Question: I got a simple plane mesh with a shader attached to it.
'''
shader_type spatial;
uniform sampler2D texture_0: repeat_disable;
uniform sampler2D texture_1: repeat_disable;
uniform sampler2D texture_2: repeat_disable;
uniform sampler2D texture_3: repeat_disable;
void fragment(){
ALBEDO = texture(texture_0,UV*2).rgb;
'''
In that code I just multiplied the UV by 2 to divide everything into 4 pieces
Then I added the repeat_disable hint to the textures to prevent the textures to repeat when resized.
My problem is now that the textures are stretching at their borders to fill the empty space vertically and horizontally.

I need to assign the 4 textures to the plane mesh in row, they should not overlap each other,
Cant really tell how to solve this one now
If anyone knows something, id be pleased ;c
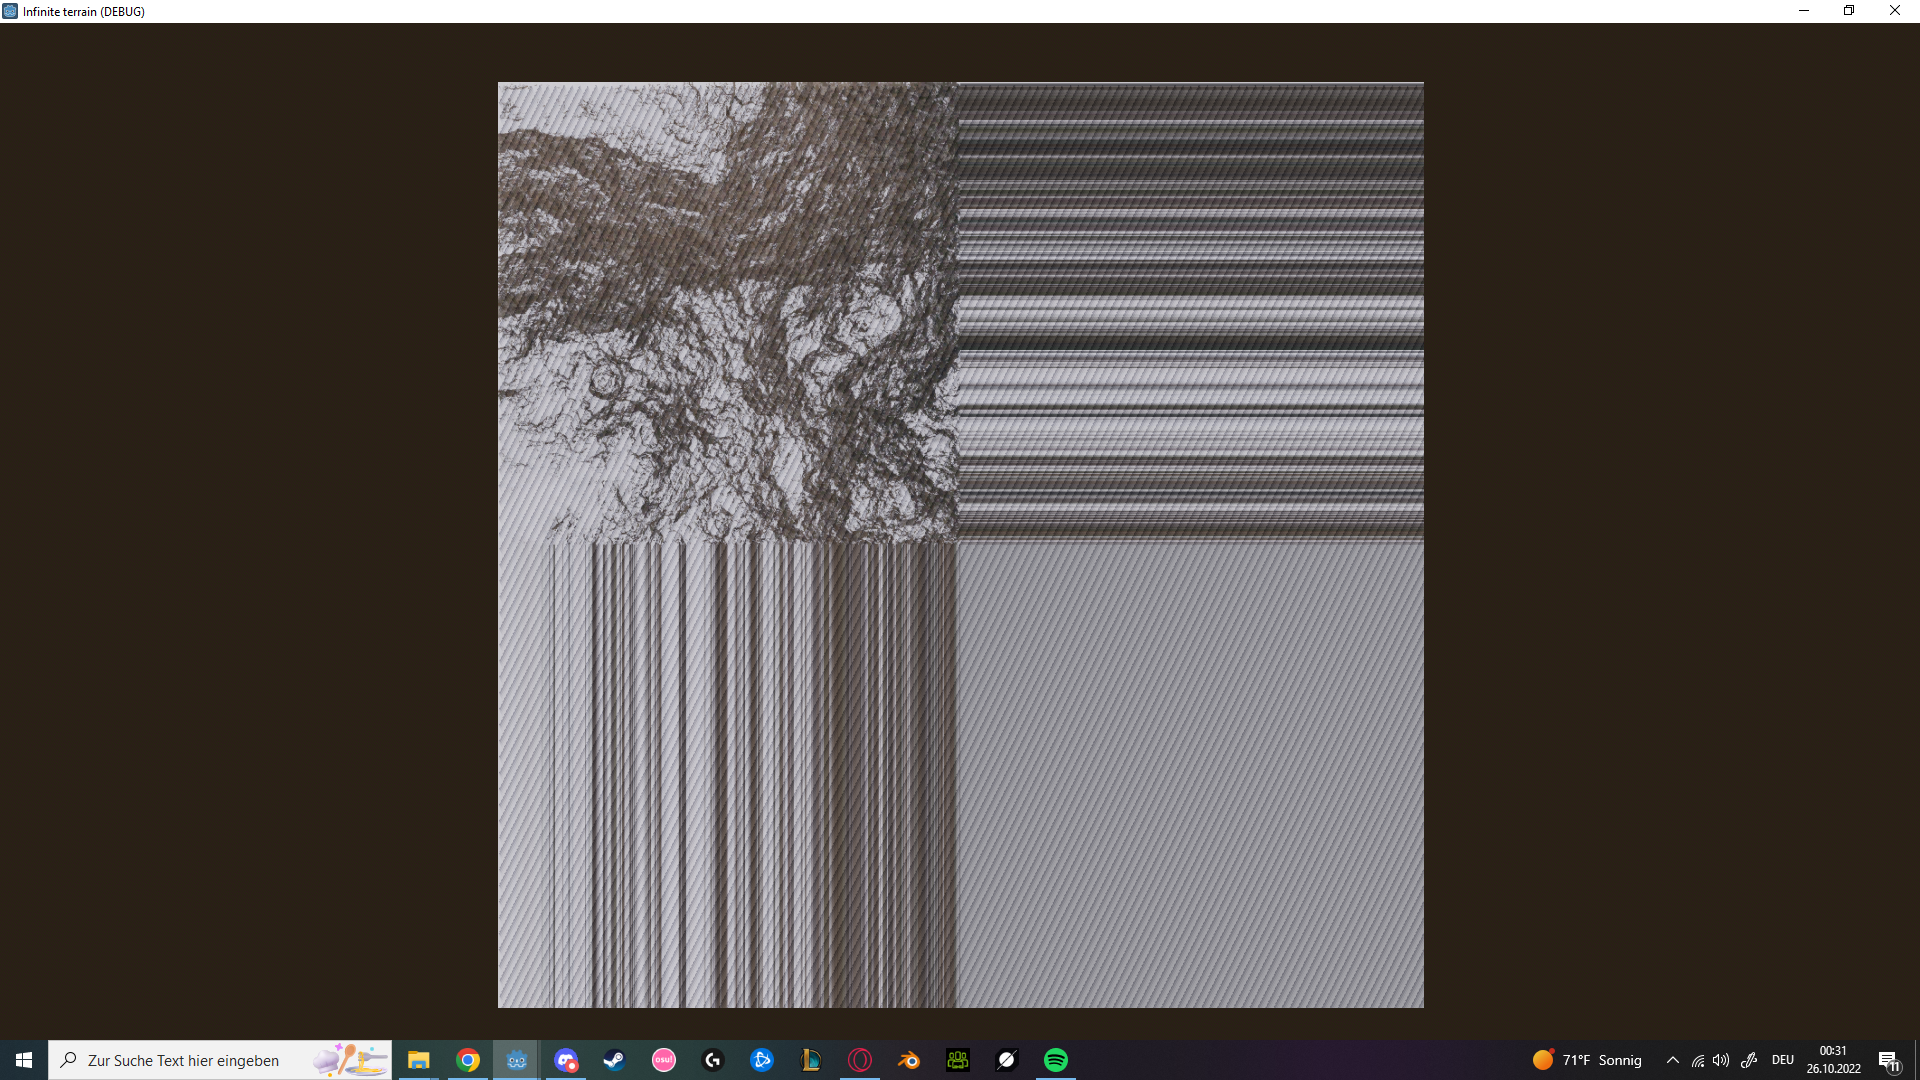
Answer: Ok, you need variables that you can use to discriminate which texture you will use. To be more specific, four variables (one per texture) which will be '1' where the texture goes, and '0' elsewhere.
We will get there. I'm taking you step by step, so this approach can be adapted to other situations and you have understanding of what is going on.
---
Let us start by... All white!
'''
void fragment()
{
ALBEDO = vec3(1.0);
}
'''
OK, not super useful. Let us split in two, horizontally. An easy way to do that is with the step function:
'''
void fragment()
{
ALBEDO = vec3(step(0.5, UV.x));
}
'''
That will be black on the left (low 'x') and white on the right (hi 'x').
By the way, if you are not sure about the orientation, output the 'UV':
'''
void fragment()
{
ALBEDO = vec3(UV, 0.0);
}
'''
Alright, if we wanted to flip a variable 't', we can do '1.0 - t'. So this is white on the left (low x) and black on the right (hi x):
'''
void fragment()
{
ALBEDO = vec3(1.0 - step(UV.x, 0.5));
}
'''
By the way, flipping the parameters of 'step' archives the same result:
'''
void fragment()
{
ALBEDO = vec3(step(0.5, UV.x));
}
'''
And if we wanted to do it vertically, we can work with 'y':
'''
void fragment()
{
ALBEDO = vec3(step(UV.y, 0.5));
}
'''
Now, to get a quadrant, we can / these. I mean, multiply them. For example:
'''
void fragment()
{
ALBEDO = vec3(step(UV.y, 0.5) * step(UV.x, 0.5));
}
'''
So, your quadrants look like this:
'''
float q0 = step(UV.y, 0.5) * step(0.5, UV.x);
float q1 = step(UV.y, 0.5) * step(UV.x, 0.5);
float q2 = step(0.5, UV.y) * step(UV.x, 0.5);
float q3 = step(0.5, UV.y) * step(0.5, UV.x);
'''
---
'UV'
We can the textures with the values we computed, so they only come out where we want them. I mean, we can use these values to mask the textures with . I mean, we multiply. Where a variable is '0' (black) you will not get anything from the texture, and where it is '1' (white) you get the texture.
That is something like this:
'''
vec3 t0 = q0 * texture(texture_0, UV * 2.0).rgb;
vec3 t1 = q1 * texture(texture_1, UV * 2.0).rgb;
vec3 t2 = q2 * texture(texture_2, UV * 2.0).rgb;
vec3 t3 = q3 * texture(texture_3, UV * 2.0).rgb;
'''
And we add them:
'''
ALBEDO = t0 + t1 + t2 + t3;
'''
---
On the other hand, if the textures don't repeat, we need to adjust the 'UV's. Why? Well, because the valid range is from '0.0' to '1.0', but 'UV * 2.0' goes from '0.0' to '2.0'...
You can output that to get an idea:
'''
void fragment()
{
ALBEDO = vec3(UV * 2.0, 0.0);
}
'''
I'll write that like this, if you don't mind:
'''
void fragment()
{
ALBEDO = vec3(vec2(UV.x, UV.y) * 2.0, 0.0);
}
'''
Which is the same. But since I'll be working on the axis separately, it helps me.
With the 'UV' adjusted, it looks like this:
'''
vec3 t0 = q0 * texture(texture_0, vec2(UV.x - 0.5, UV.y) * 2.0).rgb;
vec3 t1 = q1 * texture(texture_1, vec2(UV.x, UV.y) * 2.0).rgb;
vec3 t2 = q2 * texture(texture_2, vec2(UV.x, UV.y - 0.5) * 2.0).rgb;
vec3 t3 = q3 * texture(texture_3, vec2(UV.x - 0.5, UV.y - 0.5) * 2.0).rgb;
'''
And again, add them:
'''
ALBEDO = t0 + t1 + t2 + t3;
'''
'UV'
---
Please notice that what we are doing is technically a weighted sum of the textures. Except it is done in such way that only one of them appears at any location (only one has a factor of '1' and the others have a factor of '0'). The same approach can be used to make other patterns or textures blend by using other computations for the factors (and once you are beyond using only black and white, you can also apply easing functions). You might even pick the factors by reading yet another texture.
By the way, I told you / ('a * b') and / ('1.0 - t'). For black and white masks, this is /: 'a + b - a * b'. However, if you know there is no overlap you can ignore the last part so it is just addition. So when we add the textures, is an , you can think of it in term of Venn diagrams.